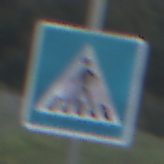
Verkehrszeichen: FussgaengerueberwegRechts
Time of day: SunriseSunset
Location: Outdoor (Nature)
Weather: PartlyCloudy
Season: NotSpecified
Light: Natural